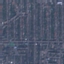
Land use / land cover class: Residential